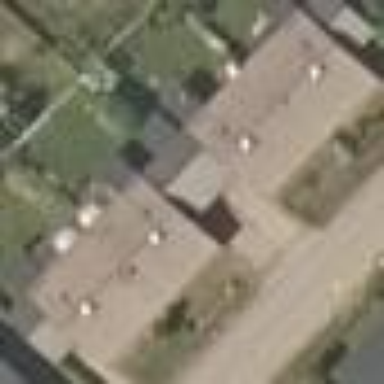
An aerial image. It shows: Terrace building with gabled roof.